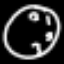
Label: clock